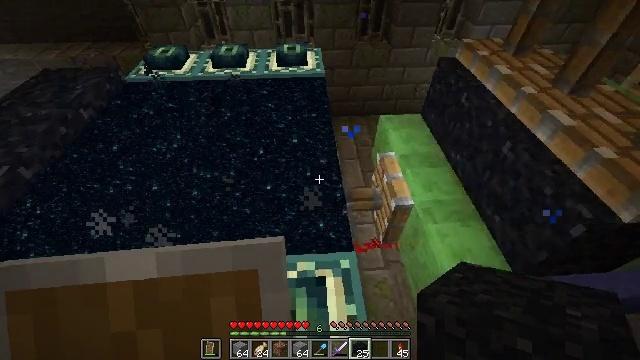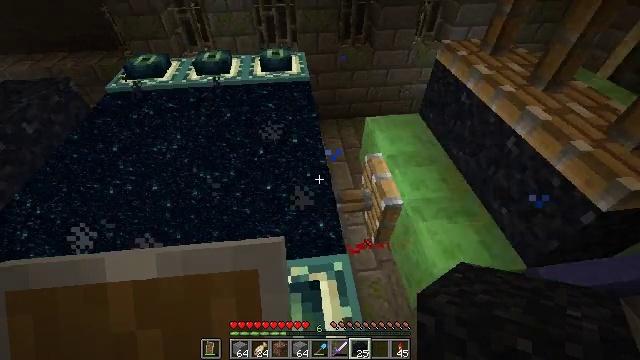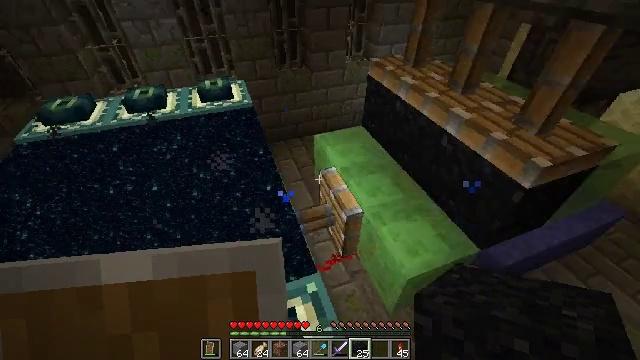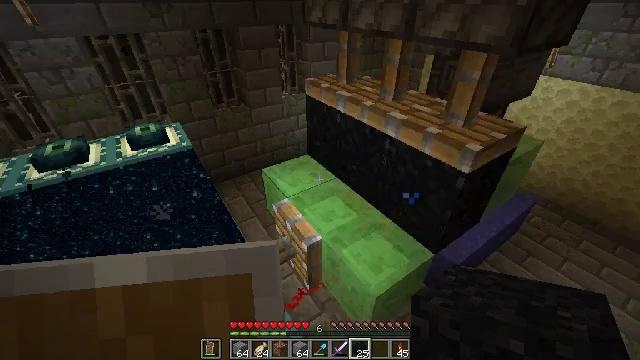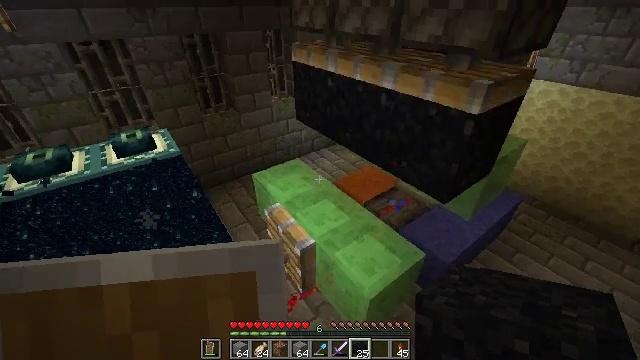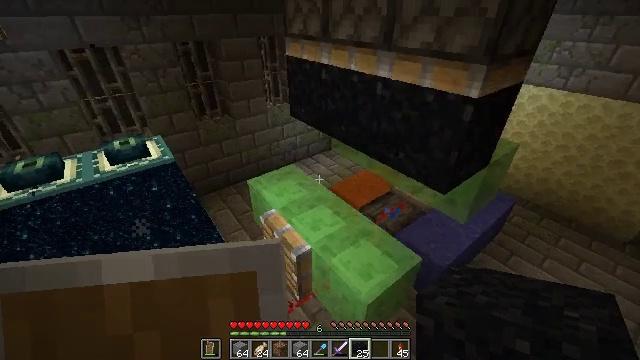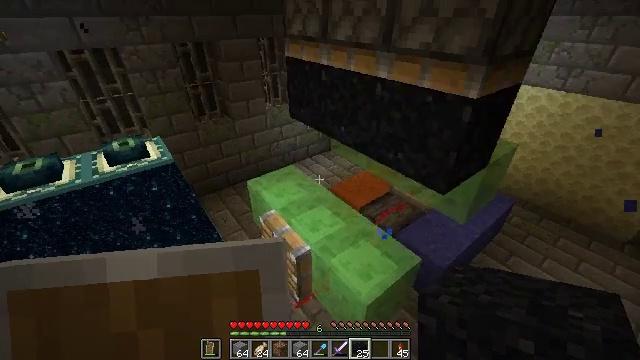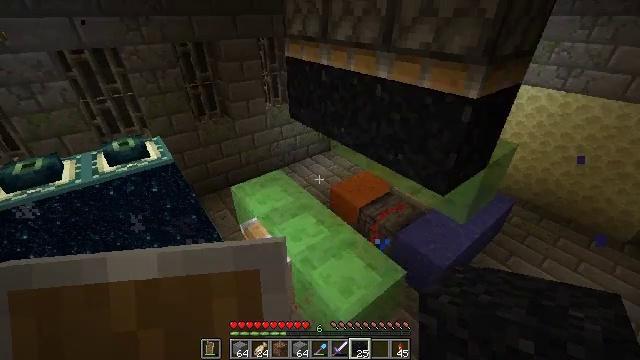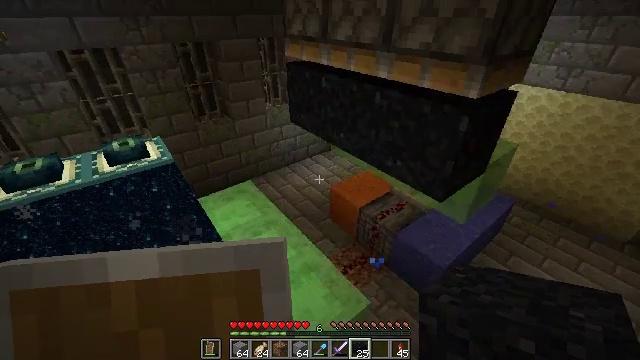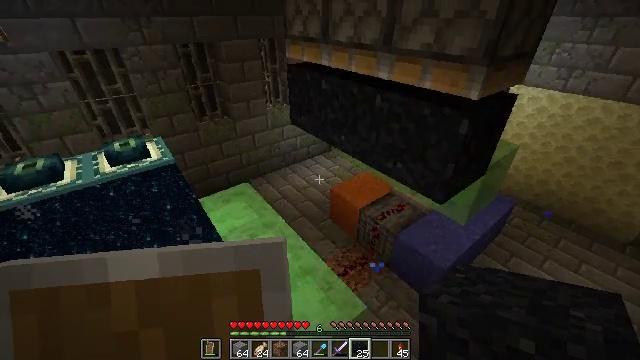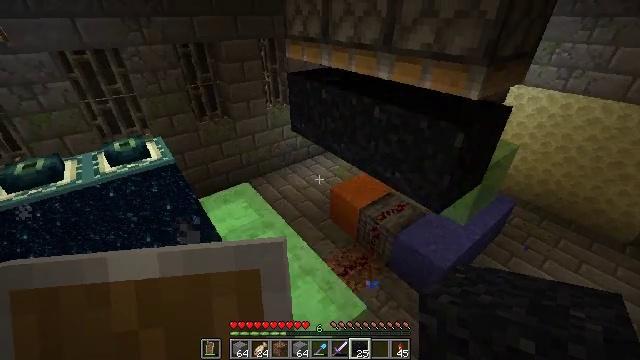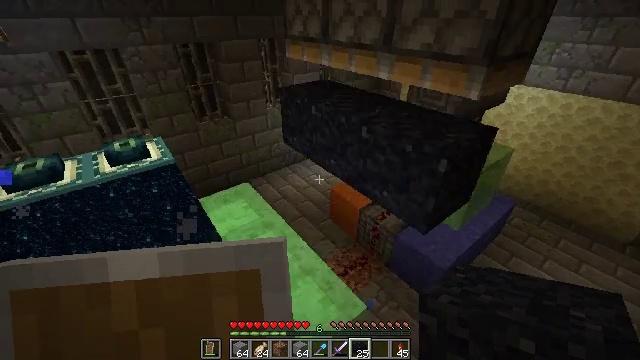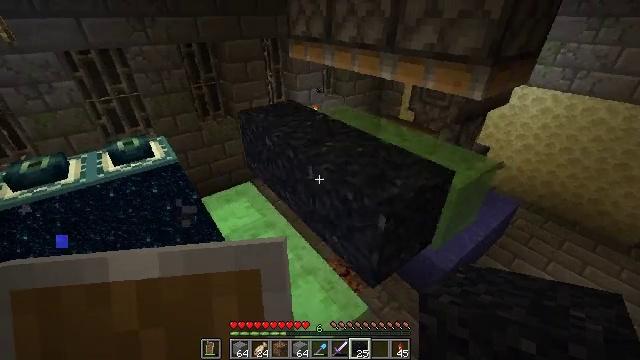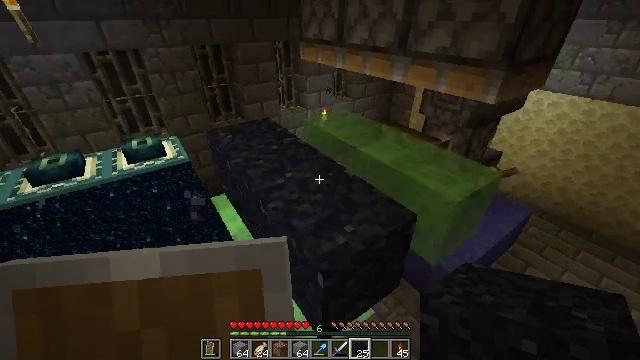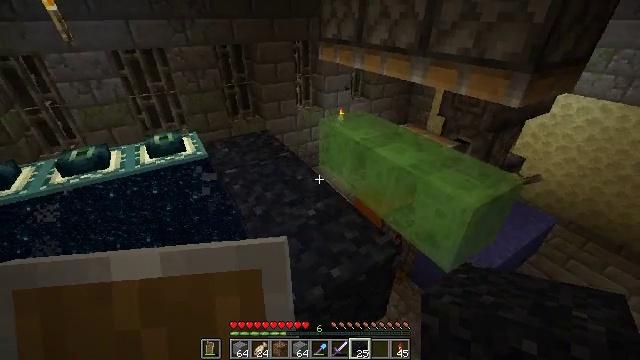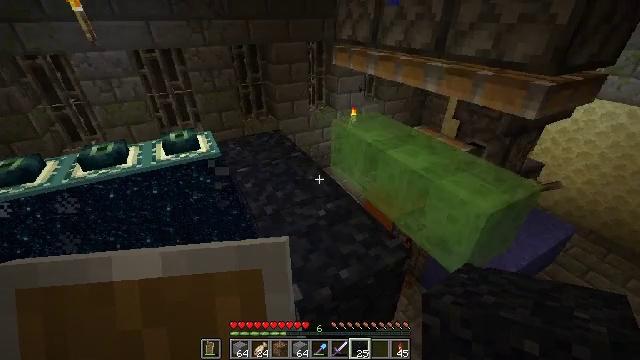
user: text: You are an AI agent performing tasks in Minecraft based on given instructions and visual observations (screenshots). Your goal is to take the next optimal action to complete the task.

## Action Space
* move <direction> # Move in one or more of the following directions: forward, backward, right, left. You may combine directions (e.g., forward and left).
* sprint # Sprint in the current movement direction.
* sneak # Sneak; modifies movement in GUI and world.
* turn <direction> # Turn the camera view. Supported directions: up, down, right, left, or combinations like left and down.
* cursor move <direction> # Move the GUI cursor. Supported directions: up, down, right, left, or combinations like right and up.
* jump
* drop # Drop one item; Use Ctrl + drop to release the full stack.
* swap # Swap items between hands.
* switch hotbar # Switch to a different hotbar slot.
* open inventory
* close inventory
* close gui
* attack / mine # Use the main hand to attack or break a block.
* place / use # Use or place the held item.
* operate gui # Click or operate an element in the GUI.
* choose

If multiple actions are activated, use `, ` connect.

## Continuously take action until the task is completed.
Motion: motion action
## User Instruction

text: Gather black concrete powder from the ground.
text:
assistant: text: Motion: turn right
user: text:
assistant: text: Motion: turn right and up
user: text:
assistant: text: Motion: turn right and up
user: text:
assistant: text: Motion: turn right
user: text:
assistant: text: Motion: turn right and up
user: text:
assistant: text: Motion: no_op
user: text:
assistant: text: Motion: no_op
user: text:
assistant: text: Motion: no_op
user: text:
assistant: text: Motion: no_op
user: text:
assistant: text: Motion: no_op
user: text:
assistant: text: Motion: no_op
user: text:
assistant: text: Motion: no_op
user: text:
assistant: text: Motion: turn left
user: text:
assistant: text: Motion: turn left
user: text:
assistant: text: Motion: turn left
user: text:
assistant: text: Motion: no_op
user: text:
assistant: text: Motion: no_op
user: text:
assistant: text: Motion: no_op
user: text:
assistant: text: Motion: turn left
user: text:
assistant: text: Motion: turn left
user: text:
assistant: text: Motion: turn left and down
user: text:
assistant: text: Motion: turn left and down
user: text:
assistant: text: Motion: turn down
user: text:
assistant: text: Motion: no_op
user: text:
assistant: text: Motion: no_op
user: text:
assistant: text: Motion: turn left
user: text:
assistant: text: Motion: turn left
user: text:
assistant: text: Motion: no_op
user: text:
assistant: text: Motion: no_op
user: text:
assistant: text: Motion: no_op